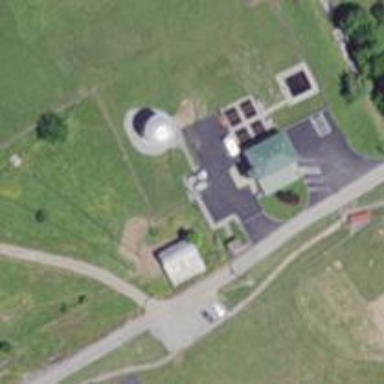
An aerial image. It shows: Silo.